Question: Delphi Xe2 Update 4 Hf 1
1. I create the new form
2. I modify and save
3. On the form I click the right button of the mouse and I choose "Add to Repository", where: "Delphi Files"
4. I close all
5. File, New, Vcl form application - Delphi
6. File, New, Other, Delphi Files: here I do not see added before the form :(
7. File, New, Customise, Delphi Files - here I see
8. Tools, Template Libraries, Default (RAD), Properties, Delphi Files - and here I see
<URL>
I tried to make changes to file C:\Users\ [mylogin]\Application Data\Embarcadero\BDS\9.0\RADStudioRepository.xml (and C:\Program Files (x86) \Embarcadero\RAD Studio\9.0\ObjRepos\en ) but results are not present.
In "manual" at me it has turned out to add the project as it is described here: <URL>
'''
<TemplateLibrary Version="0.1" id="GuTemplateId">
<Name>Gu Template Library</Name>
<Description>Gu</Description>
<Items>
<Item id="GuProject1" Creator="DelphiProjectRepositoryCreator">
<Name>GuProject</Name>
<Description>Standart Gu project</Description>
<Author>Gu</Author>
<Icon>Project\GuProject1_Icon.ico</Icon>
<Projectfile>GuProject1.dproj</Projectfile>
<DefaultProjectName>GuProject1</DefaultProjectName>
<FilePath>Project</FilePath>
</Item>
</Items>
</TemplateLibrary>
'''

And how to insert _ only _ the form and it is desirable in the folder "My" (or at least in Delpfi Files or Other Files)
++
Still: some external components are established: TMS, LMD, DEVExp, Jedy. On a photo it is visible, that some of them have folders or for example in Delphi Files - JCL Exception Dialog. But in xml-files (above) I can not find on their the reference. How it is made?
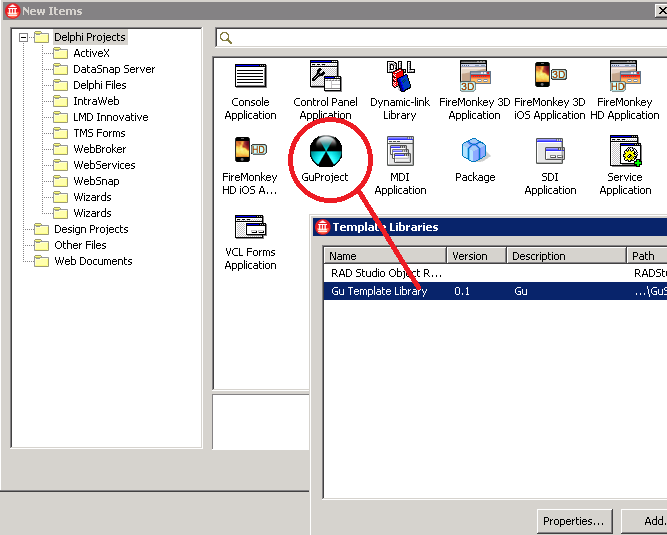
Answer: IMHO, this looks like a bug. Here's a workaround:
After adding the form to the repository, do the following:
File\New\Customize... find your item, drag and drop it into Menu Items, click OK. This will make the item visible in the "New Items" (File\New\Other...) dialog.
However, it will also add the new item to the top-level menu File\New which may not be what you want. You can go to File\New\Customize... again and drag it out of Menu Items, click OK. The new item will disappear from the top-level menu but it will stay visible in the "New Items" dialog.
I've tried this with Delphi XE2.
Edit: To answer your question, (without using the repository), probably with <URL> implementation in a design package.